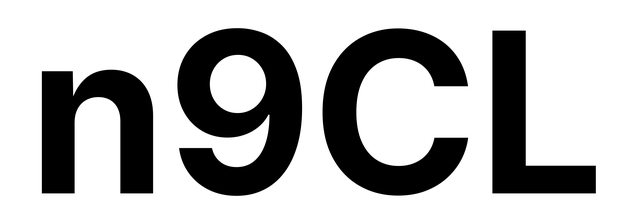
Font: Inter_Bold